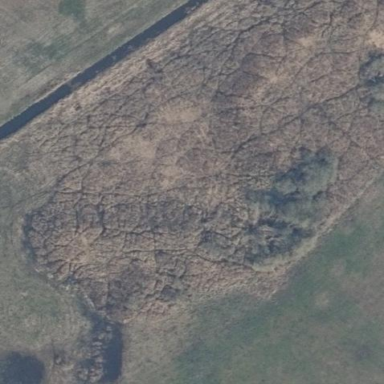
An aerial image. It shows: Patch of scrub vegetation.